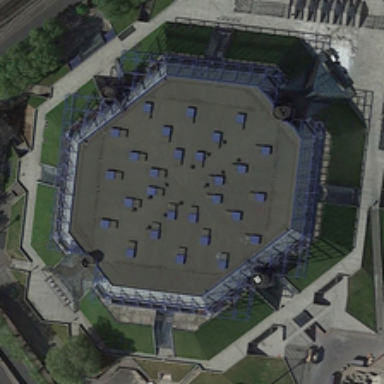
There is a eight sided building in the middle of the field .